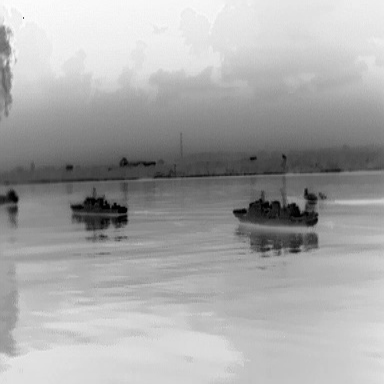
There are two warships in the infrared image.